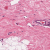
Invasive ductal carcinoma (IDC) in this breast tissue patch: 0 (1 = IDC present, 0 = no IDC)